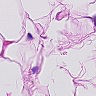
Metastatic tissue present: no